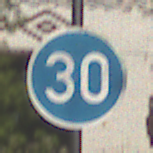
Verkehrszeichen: VorgeschriebeneMindestgeschwindigkeit
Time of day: MorningAfternoon
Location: Outdoor (Nature)
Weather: Clear
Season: Summer
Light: Natural